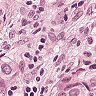
Metastatic tissue present: yes